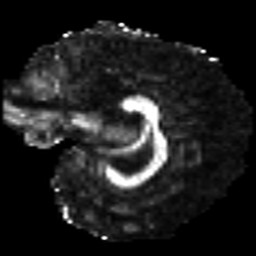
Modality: FA
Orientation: sagittal
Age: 27
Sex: female
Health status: healthy
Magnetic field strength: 3 T
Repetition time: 9 s
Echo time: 0.093 s